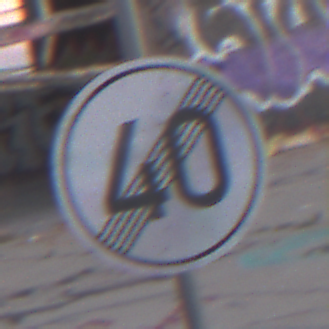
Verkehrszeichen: EndeGeschwindigkeit40
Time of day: SunriseSunset
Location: Outdoor (Suburban)
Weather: PartlyCloudy
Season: NotSpecified
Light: Natural